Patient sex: M
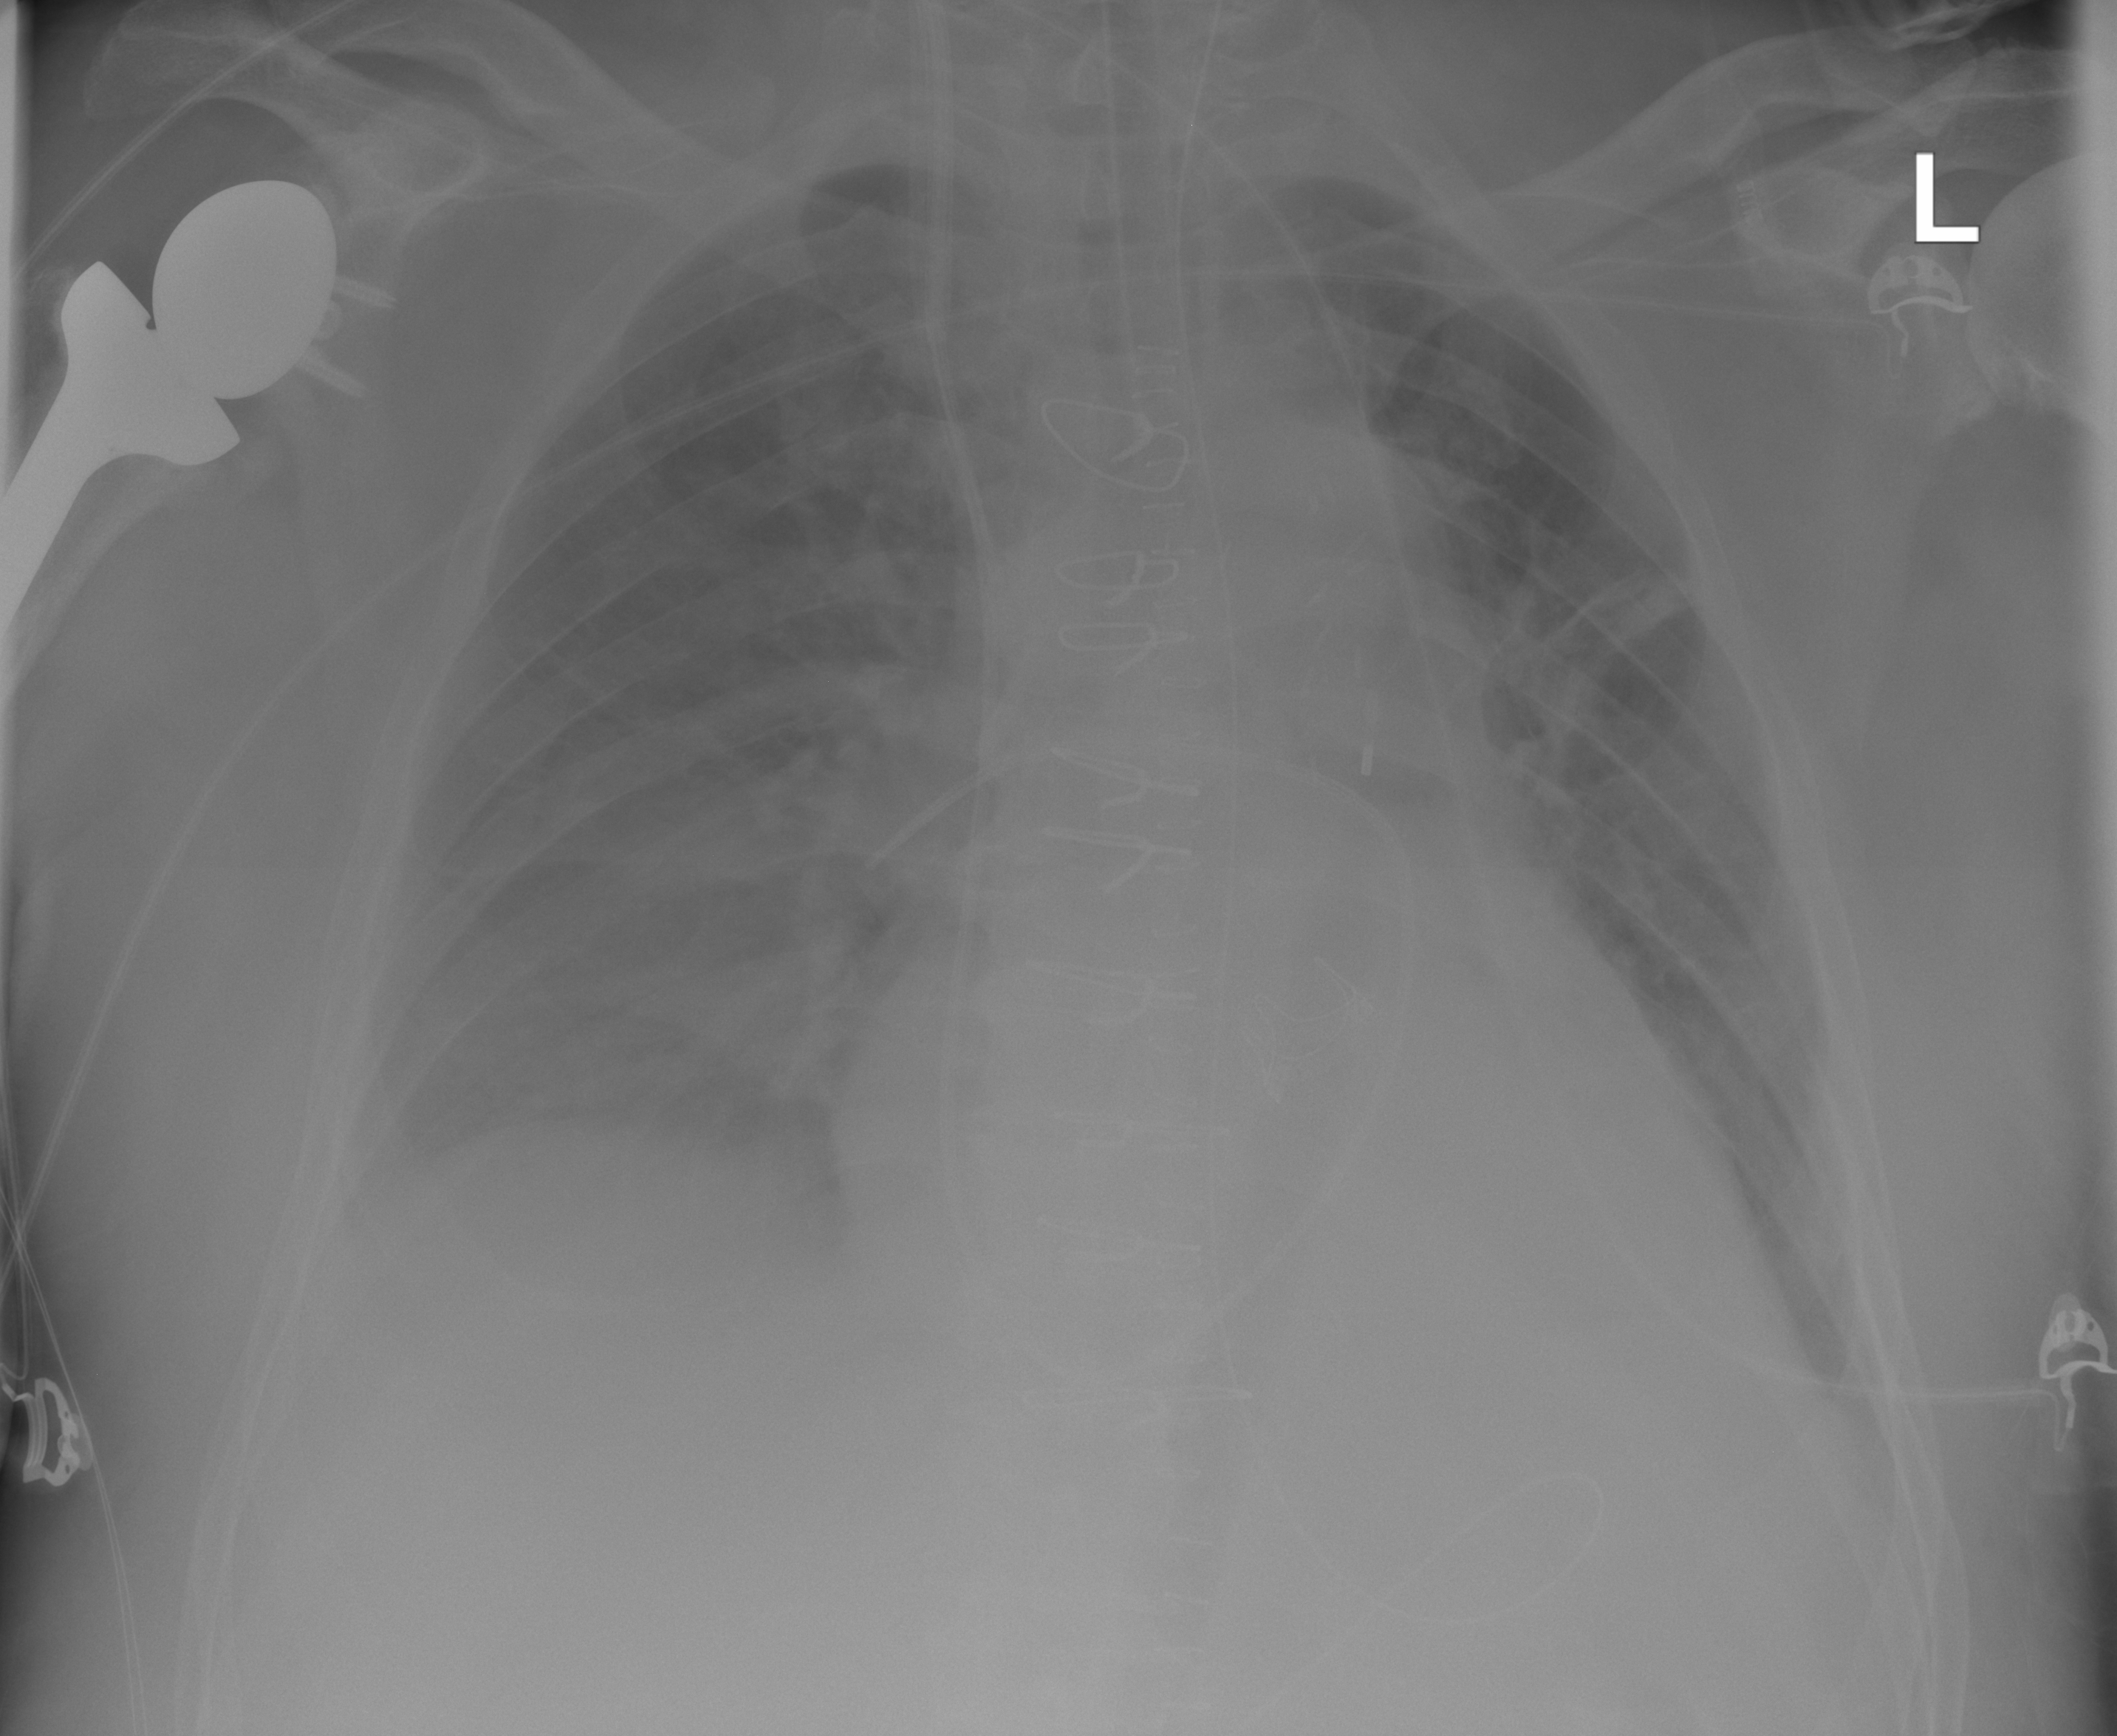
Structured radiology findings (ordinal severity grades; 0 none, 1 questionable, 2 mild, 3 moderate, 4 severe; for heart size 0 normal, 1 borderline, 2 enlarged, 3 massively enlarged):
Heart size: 2
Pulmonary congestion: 2
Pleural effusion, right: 2
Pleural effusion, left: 2
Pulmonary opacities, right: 2
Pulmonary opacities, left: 0
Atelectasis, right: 2
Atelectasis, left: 2